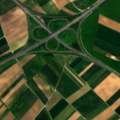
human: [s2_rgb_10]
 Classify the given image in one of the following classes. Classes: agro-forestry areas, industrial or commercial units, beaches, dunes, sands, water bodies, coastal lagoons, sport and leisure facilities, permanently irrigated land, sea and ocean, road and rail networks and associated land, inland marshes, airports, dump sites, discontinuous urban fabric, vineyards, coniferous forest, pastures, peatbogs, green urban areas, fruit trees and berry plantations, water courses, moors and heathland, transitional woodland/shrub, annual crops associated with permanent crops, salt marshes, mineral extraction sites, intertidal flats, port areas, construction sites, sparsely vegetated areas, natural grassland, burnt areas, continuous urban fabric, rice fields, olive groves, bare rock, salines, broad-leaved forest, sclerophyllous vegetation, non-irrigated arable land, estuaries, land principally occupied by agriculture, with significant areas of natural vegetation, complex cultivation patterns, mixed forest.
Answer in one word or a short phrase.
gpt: road and rail networks and associated land, non-irrigated arable land, broad-leaved forest